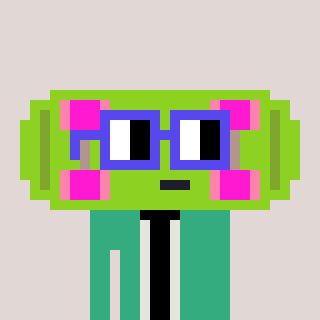
a pixel art character with square blue glasses, a skateboard-shaped head and a teal-colored body on a warm background